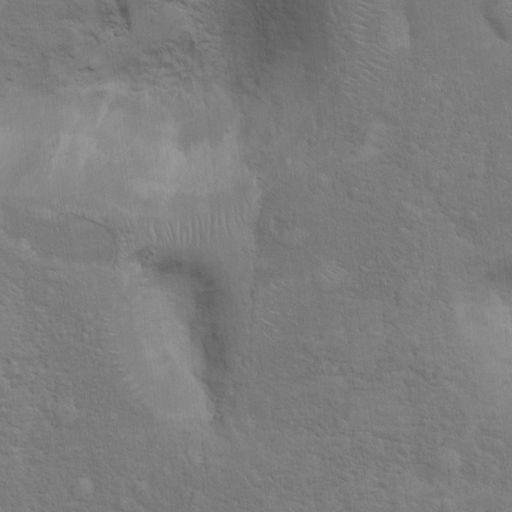
Classes present: Background, Cone